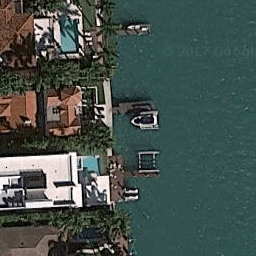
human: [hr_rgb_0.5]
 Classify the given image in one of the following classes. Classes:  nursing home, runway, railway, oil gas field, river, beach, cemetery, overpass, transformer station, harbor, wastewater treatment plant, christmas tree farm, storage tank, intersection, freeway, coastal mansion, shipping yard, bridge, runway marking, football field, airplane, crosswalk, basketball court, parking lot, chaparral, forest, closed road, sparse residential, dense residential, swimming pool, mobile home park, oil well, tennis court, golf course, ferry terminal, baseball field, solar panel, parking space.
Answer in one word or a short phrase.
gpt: coastal mansion